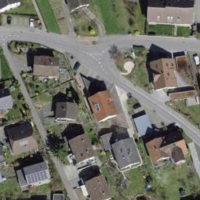
EUNIS habitat code: 54
Species observed at this site:
Vicia sepium